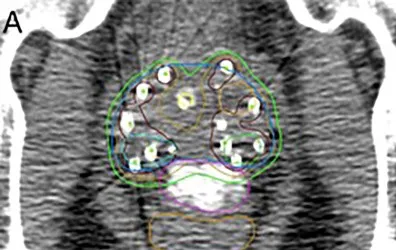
(A) Bilateral posterior margin high-grade PIRADS lesion dose escalated to 200% of the prescription dose.
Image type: radiology (ct)